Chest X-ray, PA view. Patient: 14 years old, sex M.
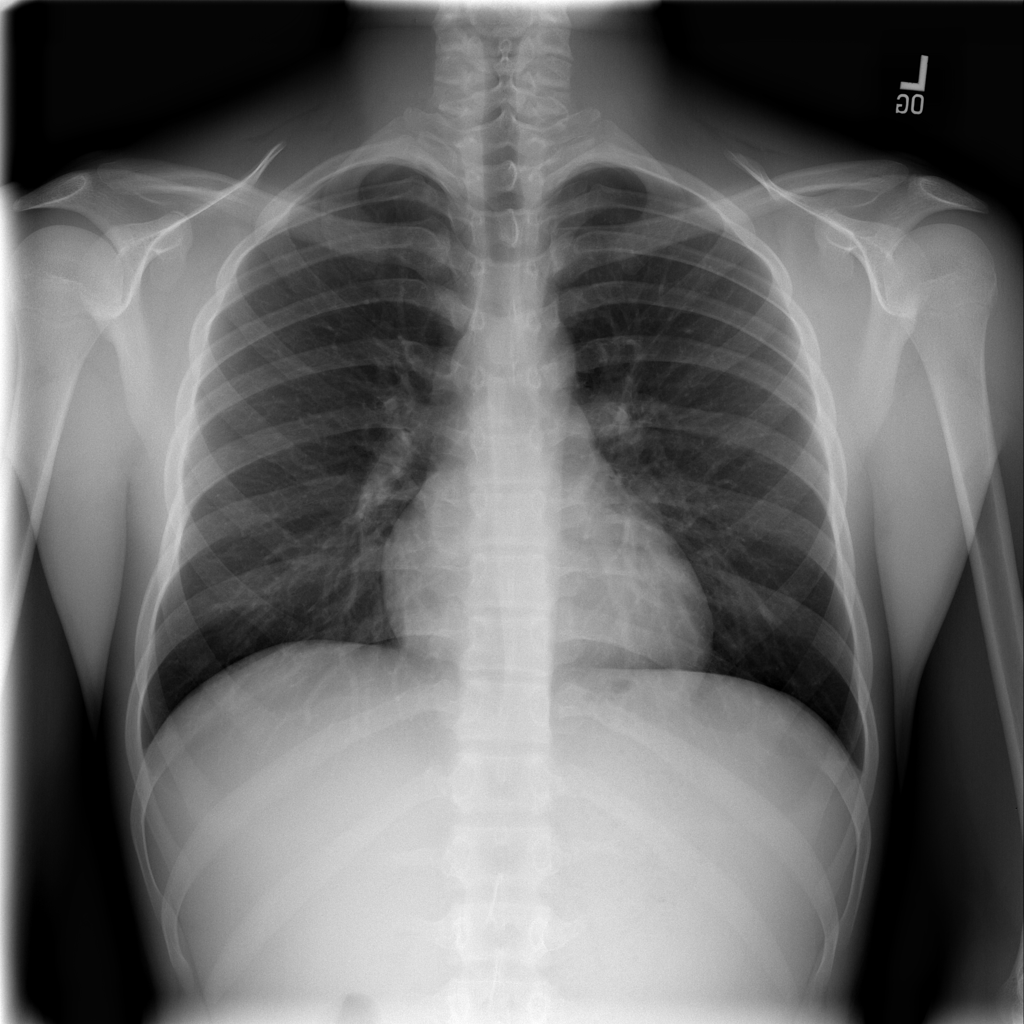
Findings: No Finding